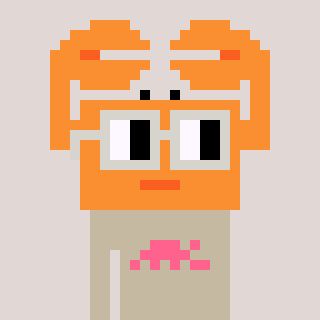
a pixel art character with square light gray glasses, a crab-shaped head and a bege-colored body on a warm background